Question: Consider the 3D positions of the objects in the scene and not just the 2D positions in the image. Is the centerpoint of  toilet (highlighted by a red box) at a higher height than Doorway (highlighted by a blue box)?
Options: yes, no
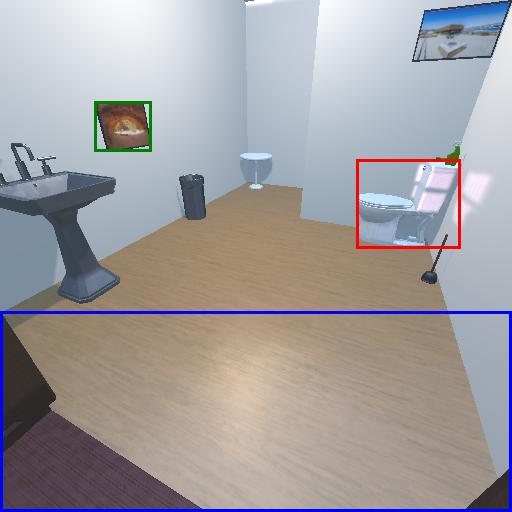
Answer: yes